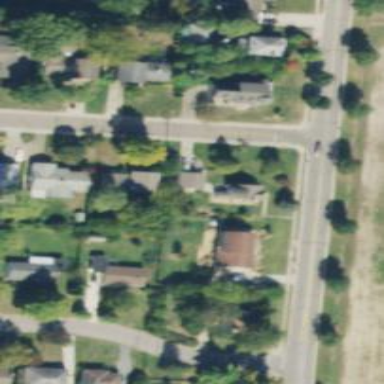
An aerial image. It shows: Residential driveway serving as service road.